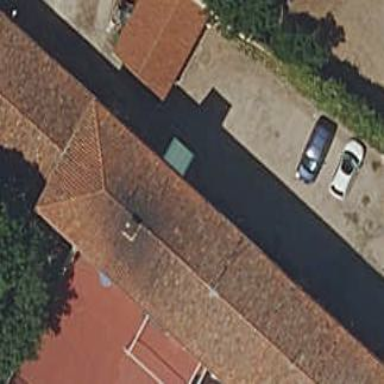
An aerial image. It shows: School building.